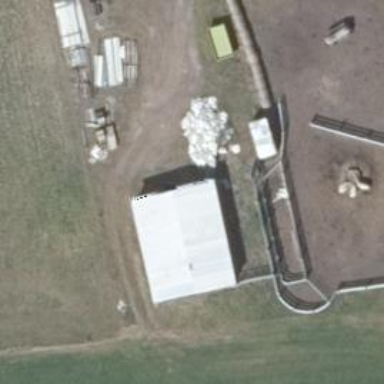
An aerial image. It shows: Cowshed building.